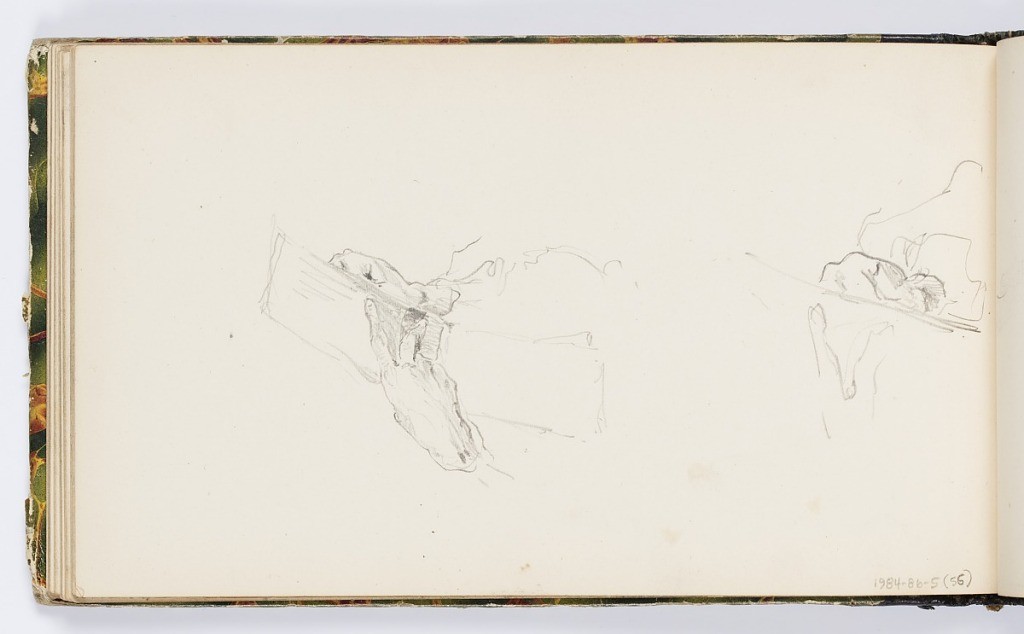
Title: Sketchbook Page: Hands Holding a Sketchbook
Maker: Kenyon Cox, American, 1856–1919
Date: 1875
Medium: Graphite on paper
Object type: Sketchbook folio
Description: Study of hands, with the right hand holding the sketchbook and the left hand sketching.  Additional study of hand with sketchbook, below.